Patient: sex M, age 44
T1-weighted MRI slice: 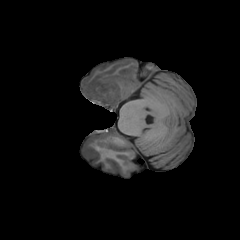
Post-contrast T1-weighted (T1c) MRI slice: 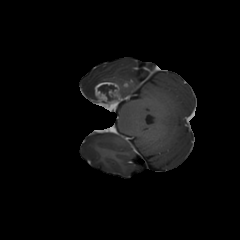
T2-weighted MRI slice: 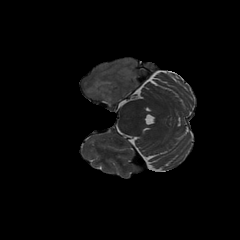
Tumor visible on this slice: yes
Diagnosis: Glioblastoma, IDH-wildtype
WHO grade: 4